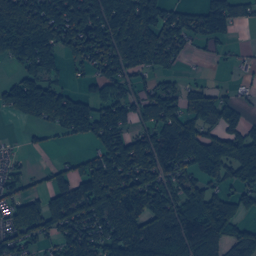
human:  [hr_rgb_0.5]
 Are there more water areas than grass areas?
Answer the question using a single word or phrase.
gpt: no

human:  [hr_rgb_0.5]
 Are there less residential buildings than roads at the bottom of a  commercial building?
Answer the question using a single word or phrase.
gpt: no

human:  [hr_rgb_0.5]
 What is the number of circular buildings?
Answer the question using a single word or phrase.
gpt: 4

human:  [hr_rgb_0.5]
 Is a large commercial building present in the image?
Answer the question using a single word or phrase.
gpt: no

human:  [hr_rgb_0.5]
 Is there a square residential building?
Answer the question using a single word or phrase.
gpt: yes

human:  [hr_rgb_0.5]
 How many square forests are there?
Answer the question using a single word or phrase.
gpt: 1

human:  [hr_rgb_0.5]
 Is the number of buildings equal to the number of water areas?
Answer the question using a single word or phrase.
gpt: no

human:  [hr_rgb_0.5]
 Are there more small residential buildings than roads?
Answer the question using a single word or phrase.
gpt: yes

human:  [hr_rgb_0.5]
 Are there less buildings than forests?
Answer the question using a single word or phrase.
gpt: no

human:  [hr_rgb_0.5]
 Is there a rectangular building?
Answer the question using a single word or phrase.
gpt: yes

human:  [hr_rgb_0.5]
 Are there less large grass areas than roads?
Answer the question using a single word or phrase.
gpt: yes

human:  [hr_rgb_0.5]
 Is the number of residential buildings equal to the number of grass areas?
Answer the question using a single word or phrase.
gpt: no

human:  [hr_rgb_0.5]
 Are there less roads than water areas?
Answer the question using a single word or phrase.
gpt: no

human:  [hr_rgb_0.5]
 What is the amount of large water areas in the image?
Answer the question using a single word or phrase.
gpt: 2

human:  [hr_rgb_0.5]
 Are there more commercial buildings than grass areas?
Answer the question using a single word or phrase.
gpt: no

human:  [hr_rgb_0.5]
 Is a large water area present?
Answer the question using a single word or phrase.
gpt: yes

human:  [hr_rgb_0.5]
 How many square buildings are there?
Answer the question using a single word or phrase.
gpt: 4

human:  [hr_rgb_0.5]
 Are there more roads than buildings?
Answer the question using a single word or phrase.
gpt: no

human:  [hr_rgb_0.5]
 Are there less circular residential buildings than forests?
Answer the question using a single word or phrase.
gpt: yes

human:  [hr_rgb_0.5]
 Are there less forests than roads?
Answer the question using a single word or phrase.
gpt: no

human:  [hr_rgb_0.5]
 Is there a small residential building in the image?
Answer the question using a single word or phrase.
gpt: yes

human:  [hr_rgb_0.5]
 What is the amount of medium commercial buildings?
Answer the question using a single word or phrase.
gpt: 0

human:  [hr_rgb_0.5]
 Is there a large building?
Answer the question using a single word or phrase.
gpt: no

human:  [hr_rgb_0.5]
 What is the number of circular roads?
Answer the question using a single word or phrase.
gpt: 0

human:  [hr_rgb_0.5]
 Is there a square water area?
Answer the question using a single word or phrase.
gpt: yes

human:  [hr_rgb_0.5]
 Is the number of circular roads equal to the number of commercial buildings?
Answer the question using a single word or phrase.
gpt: no

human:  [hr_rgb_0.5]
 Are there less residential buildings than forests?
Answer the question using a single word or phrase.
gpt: no

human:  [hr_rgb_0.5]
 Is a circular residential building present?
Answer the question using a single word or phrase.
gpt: yes

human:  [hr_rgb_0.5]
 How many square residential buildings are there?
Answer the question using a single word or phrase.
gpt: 4

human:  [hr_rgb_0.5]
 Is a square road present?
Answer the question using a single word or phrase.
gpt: no

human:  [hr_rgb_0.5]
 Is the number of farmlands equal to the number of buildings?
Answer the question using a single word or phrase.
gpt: no

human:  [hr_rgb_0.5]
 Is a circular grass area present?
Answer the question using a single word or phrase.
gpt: yes

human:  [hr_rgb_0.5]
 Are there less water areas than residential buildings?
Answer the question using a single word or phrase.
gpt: yes

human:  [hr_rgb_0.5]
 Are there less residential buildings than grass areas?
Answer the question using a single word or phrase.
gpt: no

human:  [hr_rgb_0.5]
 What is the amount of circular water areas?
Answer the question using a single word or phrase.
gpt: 5

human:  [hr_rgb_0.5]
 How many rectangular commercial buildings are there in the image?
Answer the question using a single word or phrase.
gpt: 2